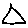
Label: triangle